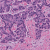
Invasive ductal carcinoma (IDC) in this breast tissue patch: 1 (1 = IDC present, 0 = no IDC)